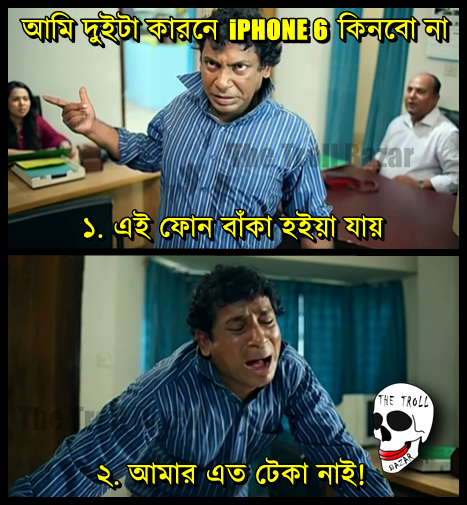
Caption: আমি দুইটা কারনে IPHONE 6 কিনবো না ১.এই ফোন বাকা হইয়া যায় ২.আমার এত টেকা নাই!
Label: hate